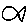
Label: fish